Question: I'm trying to make this GUi.

I write my own layout because existing layout manager don't meet my requirements
It works but I attempt to optimize the creation of all buttons by using loops.
'''
public class Test {
public static void main(String[] args) {
JFrame f = new JFrame();
JPanel parent = new JPanel();
f.add(parent);
parent.setLayout(new BoxLayout(parent, BoxLayout.X_AXIS));
JPanel[] children = new JPanel[6];
for (int i = 1; i < children.length; i++) {
children[i] = new JPanel();
children[i].setLayout(new XYLayout());
children[i].setBorder(new LineBorder(Color.red));
parent.add(children[i]);
}
int x = 0, y = 375, w = 0, h = 50;
children[1].add(new JButton("8"), new XYConstraints(0, 25, 0, 50));
children[1].add(new JButton("7"), new XYConstraints(0, 75, 0, 50));
children[1].add(new JButton("6"), new XYConstraints(0, 125, 0, 50));
children[1].add(new JButton("5"), new XYConstraints(0, 175, 0, 50));
children[1].add(new JButton("4"), new XYConstraints(0, 225, 0, 50));
children[1].add(new JButton("3"), new XYConstraints(0, 275, 0, 50));
children[1].add(new JButton("2"), new XYConstraints(0, 325, 0, 50));
children[1].add(new JButton("1"), new XYConstraints(0, 375, 0, 50));
children[2].add(new JButton("7"), new XYConstraints(240, 25, 0, 100));
children[2].add(new JButton("6"), new XYConstraints(200, 75, 0, 100));
children[2].add(new JButton("5"), new XYConstraints(160, 125, 0, 100));
children[2].add(new JButton("4"), new XYConstraints(120, 175, 0, 100));
children[2].add(new JButton("3"), new XYConstraints(80, 225, 0, 100));
children[2].add(new JButton("2"), new XYConstraints(40, 275, 0, 100));
children[2].add(new JButton("1"), new XYConstraints(0, 325, 0, 100));
children[3].add(new JButton("6"), new XYConstraints(200, 25, 0, 150));
children[3].add(new JButton("5"), new XYConstraints(160, 75, 0, 150));
children[3].add(new JButton("4"), new XYConstraints(120, 125, 0, 150));
children[3].add(new JButton("3"), new XYConstraints(80, 175, 0, 150));
children[3].add(new JButton("2"), new XYConstraints(40, 225, 0, 150));
children[3].add(new JButton("1"), new XYConstraints(0, 275, 0, 150));
//children[4],//children[5]...
f.setSize(800, 600);
f.setLocationRelativeTo(null);
f.setDefaultCloseOperation(JFrame.EXIT_ON_CLOSE);
f.setVisible(true);
}
'''
The custom layout in one file : XYLayout
'''
public class XYLayout implements LayoutManager2, Serializable {
private int width;
private int height;
Hashtable<Component, Object> info;
static final XYConstraints defaultConstraints = new XYConstraints();
public XYLayout() {
info = new Hashtable<Component, Object>();
}
public XYLayout(int width, int height) {
info = new Hashtable<Component, Object>();
this.width = width;
this.height = height;
}
public int getWidth() {
return width;
}
public void setWidth(int width) {
this.width = width;
}
public int getHeight() {
return height;
}
public void setHeight(int height) {
this.height = height;
}
/*
* (non-Javadoc)
*
* @see java.lang.Object#toString()
*/
@Override
public String toString() {
StringBuilder builder = new StringBuilder();
builder.append("XYLayout [width=").append(width).append(", height=").append(height).append("]");
return builder.toString();
}
public void addLayoutComponent(String s, Component component1) {
}
public void removeLayoutComponent(Component component) {
info.remove(component);
}
public Dimension preferredLayoutSize(Container target) {
return getLayoutSize(target, true);
}
public Dimension minimumLayoutSize(Container target) {
return getLayoutSize(target, false);
}
public void layoutContainer(Container target) {
Insets insets = target.getInsets();
int count = target.getComponentCount();
for (int i = 0; i < count; i++) {
Component component = target.getComponent(i);
if (component.isVisible()) {
Rectangle r = getComponentBounds(component, true);
component.setBounds(insets.left + r.x, insets.top + r.y, r.width, r.height);
}
}
}
public void addLayoutComponent(Component component, Object constraints) {
if (constraints instanceof XYConstraints)
info.put(component, constraints);
}
public Dimension maximumLayoutSize(Container target) {
return new Dimension(0x7fffffff, 0x7fffffff);
}
public float getLayoutAlignmentX(Container target) {
return 0.5F;
}
public float getLayoutAlignmentY(Container target) {
return 0.5F;
}
public void invalidateLayout(Container container) {
}
public Rectangle getComponentBounds(Component component, boolean doPreferred) {
XYConstraints constraints = (XYConstraints) info.get(component);
if (constraints == null)
constraints = defaultConstraints;
Rectangle r = new Rectangle(constraints.getX(), constraints.getY(), constraints.getW(), constraints.getH());
if (r.width <= 0 || r.height <= 0) {
Dimension d = doPreferred ? component.getPreferredSize() : component.getMinimumSize();
if (r.width <= 0)
r.width = d.width;
if (r.height <= 0)
r.height = d.height;
}
return r;
}
public Dimension getLayoutSize(Container target, boolean doPreferred) {
Dimension dim = new Dimension(0, 0);
if (width <= 0 || height <= 0) {
int count = target.getComponentCount();
for (int i = 0; i < count; i++) {
Component component = target.getComponent(i);
if (component.isVisible()) {
Rectangle r = getComponentBounds(component, doPreferred);
dim.width = Math.max(dim.width, r.x + r.width);
dim.height = Math.max(dim.height, r.y + r.height);
}
}
}
if (width > 0)
dim.width = width;
if (height > 0)
dim.height = height;
Insets insets = target.getInsets();
dim.width += insets.left + insets.right;
dim.height += insets.top + insets.bottom;
return dim;
}
}
class XYConstraints implements Cloneable, Serializable {
private int x;
private int y;
private int w;
private int h;
public XYConstraints() {
this(0, 0, 0, 0);
}
public XYConstraints(int x, int y, int w, int h) {
this.x = x;
this.y = y;
this.w = w;
this.h = h;
}
public int getX() {
return x;
}
public void setX(int x) {
this.x = x;
}
public int getY() {
return y;
}
public void setY(int y) {
this.y = y;
}
public int getW() {
return w;
}
public void setW(int w) {
this.w = w;
}
public int getH() {
return h;
}
public void setH(int h) {
this.h = h;
}
/*
* (non-Javadoc)
*
* @see java.lang.Object#hashCode()
*/
@Override
public int hashCode() {
final int prime = 31;
int result = 1;
result = prime * result + h;
result = prime * result + w;
result = prime * result + x;
result = prime * result + y;
return result;
// return x ^ y * 37 ^ w * 43 ^ h * 47;
}
public boolean equals(Object that) {
if (that instanceof XYConstraints) {
XYConstraints other = (XYConstraints) that;
return other.x == x && other.y == y && other.w == w && other.h == h;
} else {
return false;
}
}
public Object clone() {
return new XYConstraints(x, y, w, h);
}
/*
* (non-Javadoc)
*
* @see java.lang.Object#toString()
*/
@Override
public String toString() {
StringBuilder builder = new StringBuilder();
builder.append("XYConstraints [x=").append(x).append(", y=").append(y).append(", w=").append(w).append(", h=").append(h).append("]");
return builder.toString();
}
'''
'''
for (y = 375; y > 0; y = y - 50)
children[1].add(new JButton("1"), new XYConstraints(x, y, w, h));
for (y = 325, x = 0; y > 0 && x < 280; y = y - 50, x = x + 40)
children[2].add(new JButton("2"), new XYConstraints(x, y, w, 2 * h));
for (y = 275, x = 0; y > 0 && x < 240; y = y - 50, x = x + 40)
children[3].add(new JButton("3"), new XYConstraints(x, y, w, 3 * h));
'''
but something's missing like a loop for "children[i]".I'm sure there is a better solution to improve the loop Any idea of improvement or suggestion ? Thanks
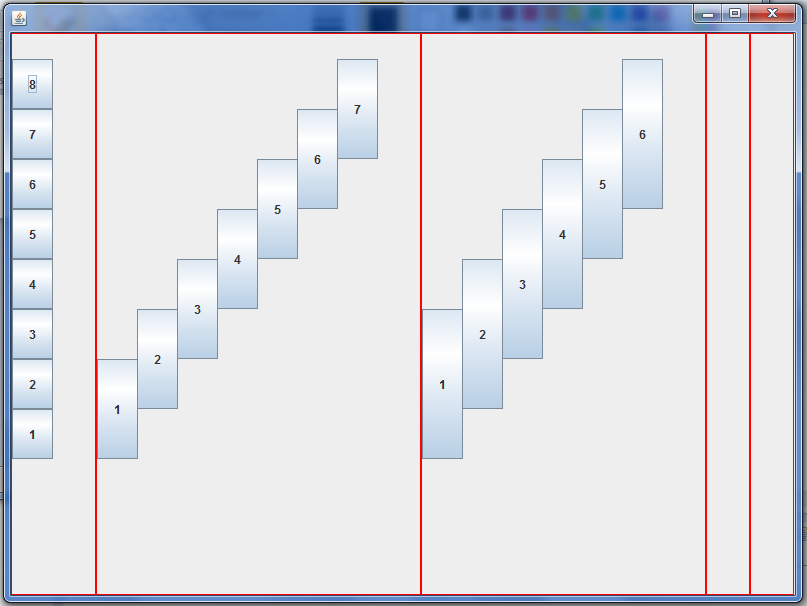
Answer: You could try:
'''
for( int i=1; i<=3; i++ ) {
x = 0;
for( y=375-((i-1)*50; y>0; y-=50, x+=40 ) {
children[i].add(new JButton((String)i), new XYConstraints(x, y, w, i*h));
}
}
'''